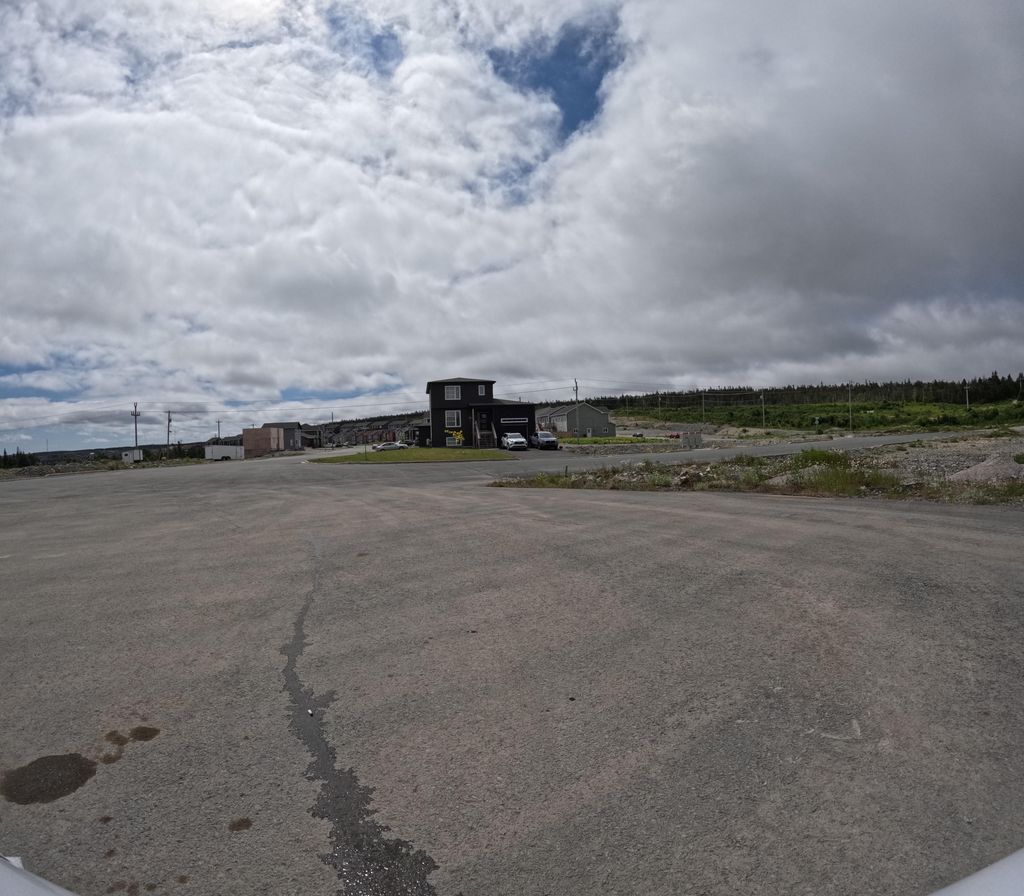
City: st_johns